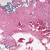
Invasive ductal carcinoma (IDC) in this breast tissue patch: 0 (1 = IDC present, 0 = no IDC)